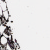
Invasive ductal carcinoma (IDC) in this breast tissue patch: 0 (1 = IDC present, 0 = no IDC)